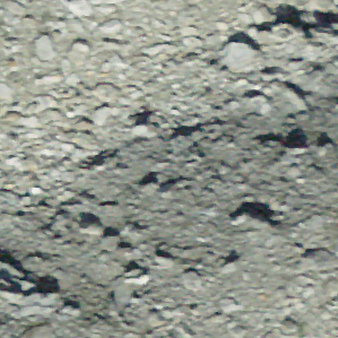
Label: other